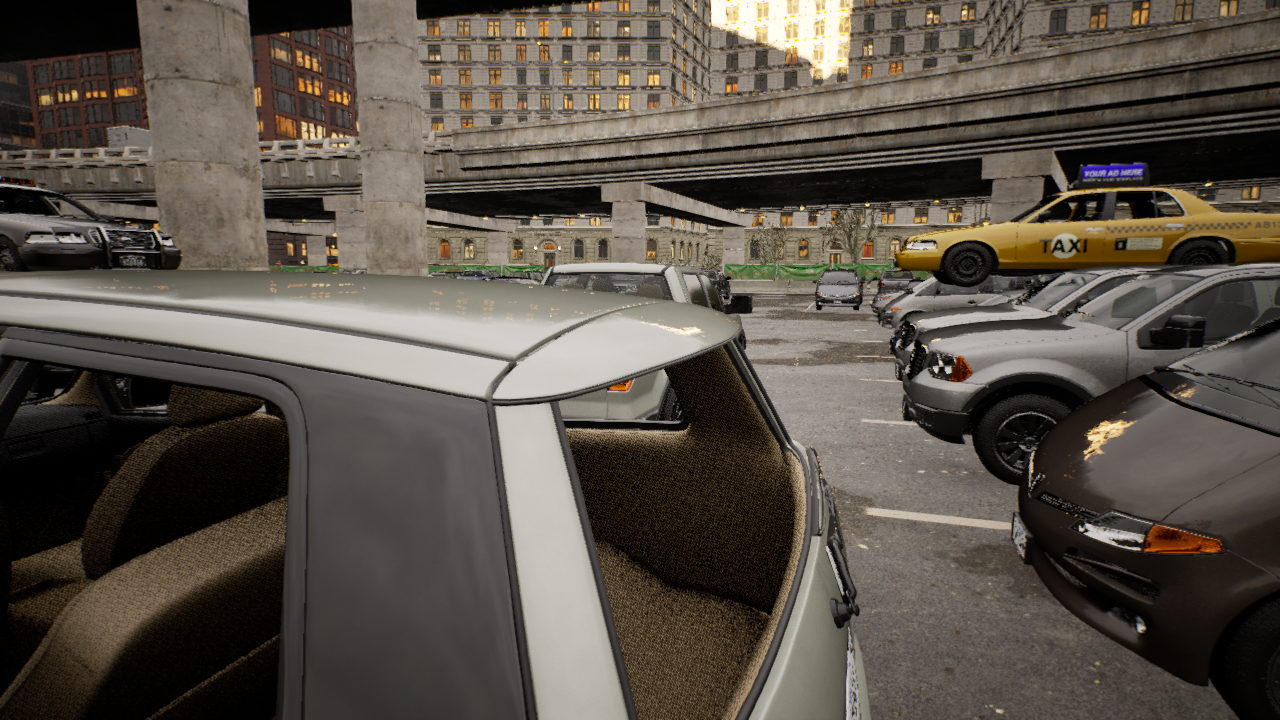
Venue: arterial
Lighting: golden hour
Vehicle rig: pickup